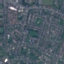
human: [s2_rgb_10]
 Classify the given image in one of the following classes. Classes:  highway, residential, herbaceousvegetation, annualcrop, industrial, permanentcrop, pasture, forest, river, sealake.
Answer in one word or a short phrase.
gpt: Residential